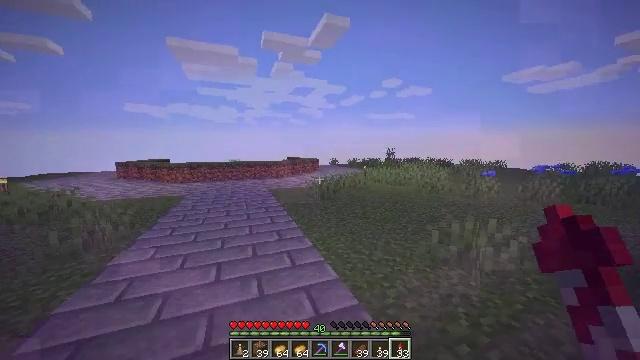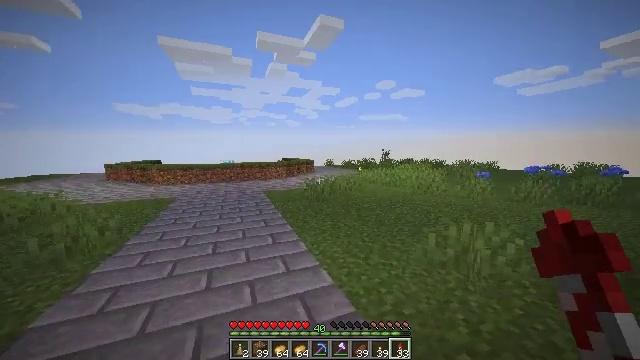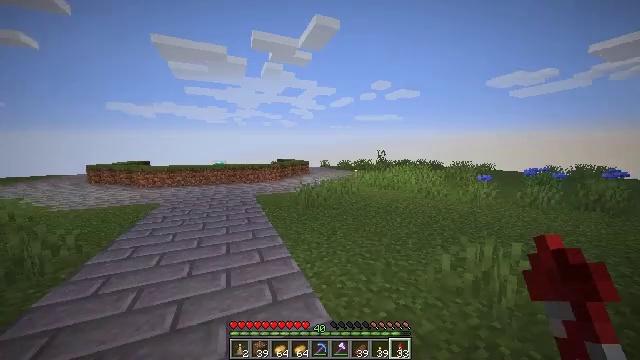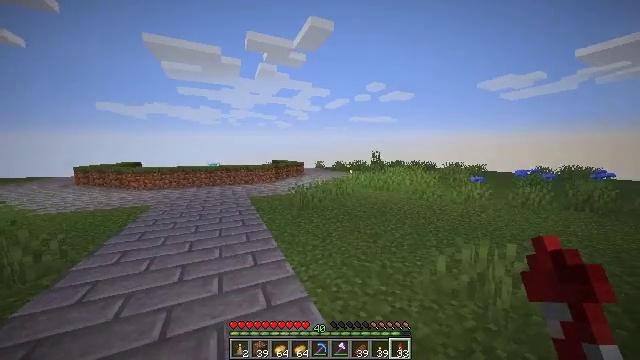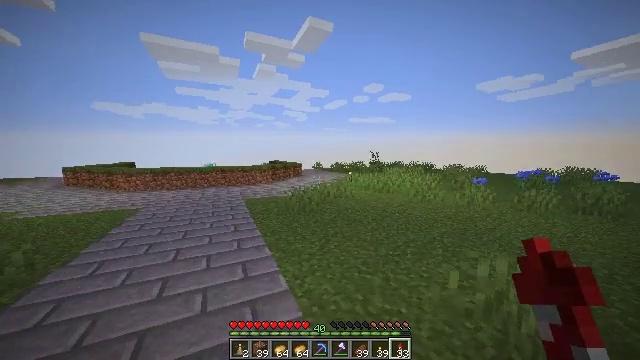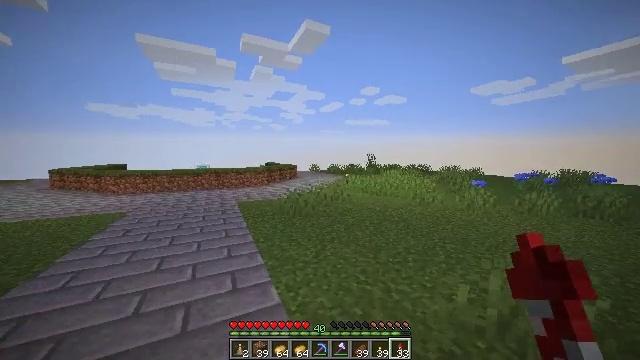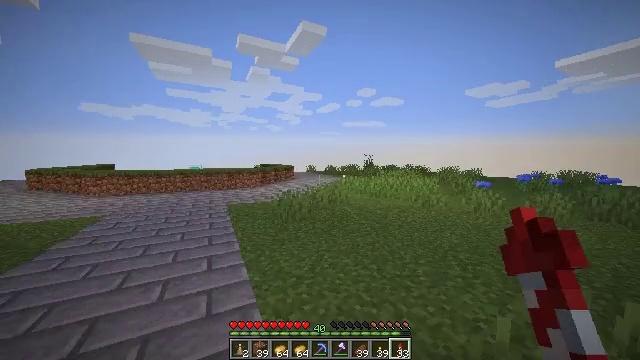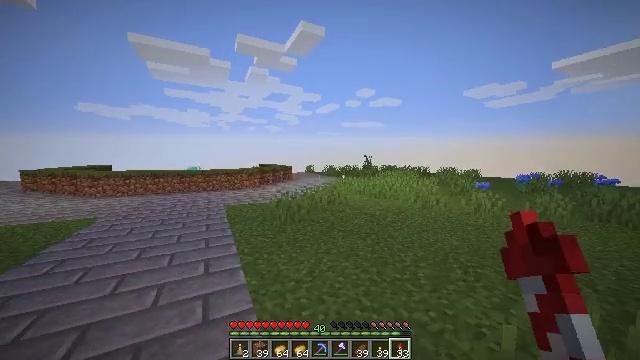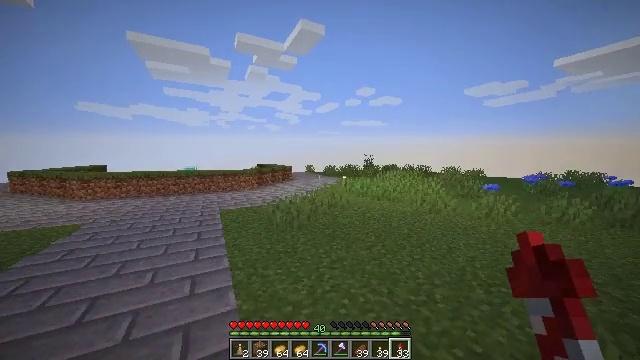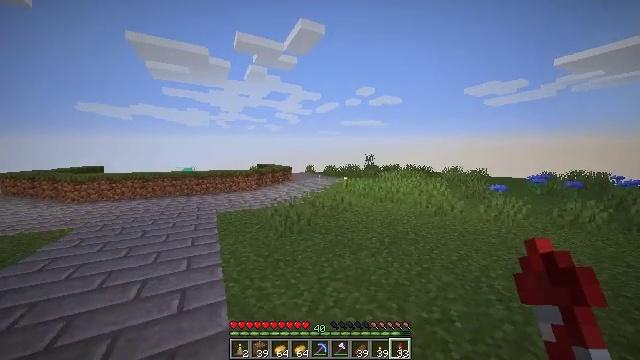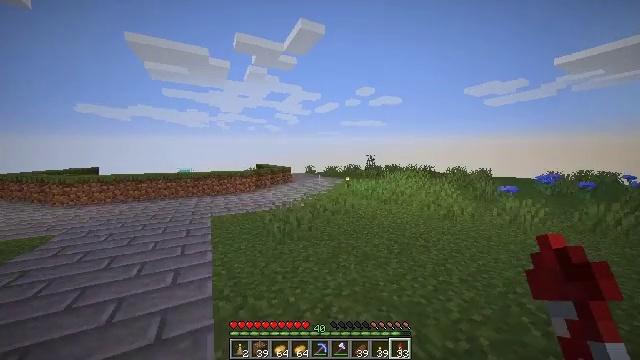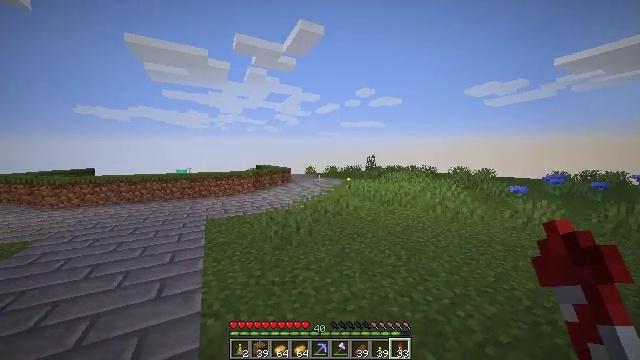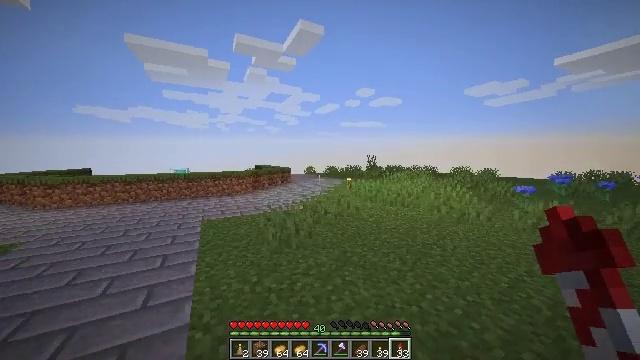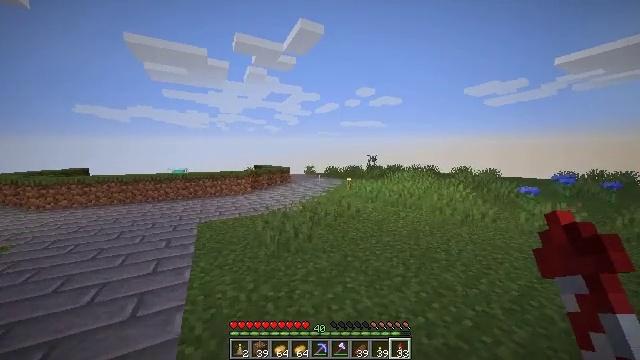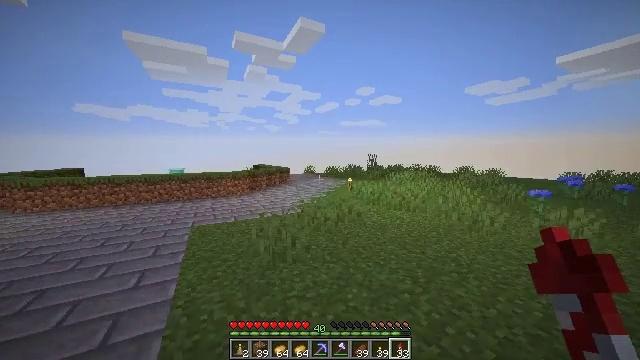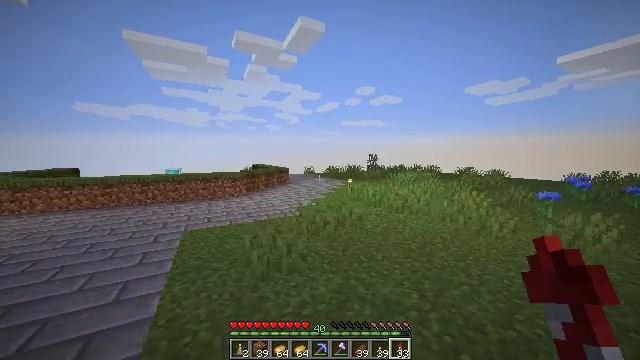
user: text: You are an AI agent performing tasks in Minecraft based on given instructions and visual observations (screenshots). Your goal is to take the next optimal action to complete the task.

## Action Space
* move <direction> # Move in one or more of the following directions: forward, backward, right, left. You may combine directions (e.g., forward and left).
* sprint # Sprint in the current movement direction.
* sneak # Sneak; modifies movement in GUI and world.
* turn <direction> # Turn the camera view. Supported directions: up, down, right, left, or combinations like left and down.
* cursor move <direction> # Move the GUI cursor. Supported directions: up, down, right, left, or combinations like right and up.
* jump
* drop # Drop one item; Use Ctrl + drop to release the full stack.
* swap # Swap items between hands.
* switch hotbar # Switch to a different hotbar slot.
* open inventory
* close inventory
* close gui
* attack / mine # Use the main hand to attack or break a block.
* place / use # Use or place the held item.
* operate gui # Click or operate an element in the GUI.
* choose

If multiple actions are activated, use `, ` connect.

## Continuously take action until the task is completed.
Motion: motion action
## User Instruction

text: Remove a potato from the inventory.
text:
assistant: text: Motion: move forward, turn right
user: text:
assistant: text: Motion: move forward, turn right
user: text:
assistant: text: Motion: move forward, turn right
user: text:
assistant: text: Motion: move forward
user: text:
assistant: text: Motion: move forward
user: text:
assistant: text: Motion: move forward
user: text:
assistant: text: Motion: move forward
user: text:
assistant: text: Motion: move forward
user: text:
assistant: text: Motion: move forward
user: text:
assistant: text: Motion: move forward
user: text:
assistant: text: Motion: move forward
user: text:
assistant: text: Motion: move forward
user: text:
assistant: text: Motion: move forward
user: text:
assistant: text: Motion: move forward
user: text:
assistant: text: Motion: move forward
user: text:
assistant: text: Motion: move forward
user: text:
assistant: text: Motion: move forward
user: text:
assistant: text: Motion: move forward
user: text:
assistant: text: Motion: move forward
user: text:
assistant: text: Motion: move forward
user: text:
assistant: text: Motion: move forward
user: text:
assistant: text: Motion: move forward
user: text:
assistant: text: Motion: move forward
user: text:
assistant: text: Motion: move forward
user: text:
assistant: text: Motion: move forward
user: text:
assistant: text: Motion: move forward
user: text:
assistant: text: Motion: move forward
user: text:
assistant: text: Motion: move forward
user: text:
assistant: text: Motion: move forward
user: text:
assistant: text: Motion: move forward